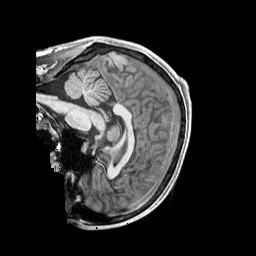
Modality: T1w
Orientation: sagittal